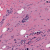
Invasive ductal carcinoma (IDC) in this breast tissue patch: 1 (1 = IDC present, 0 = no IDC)